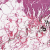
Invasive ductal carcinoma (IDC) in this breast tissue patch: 0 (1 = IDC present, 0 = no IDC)